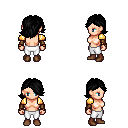
a pixel art fantasy rpg character, female body template, human, light skin, gold arm armor, white pants, black swoop hairstyle, leather bracers, brown shoes, four views (front, back, left, right), 2x2 character sprite sheet, small pixel art, hard edges, no anti-aliasing